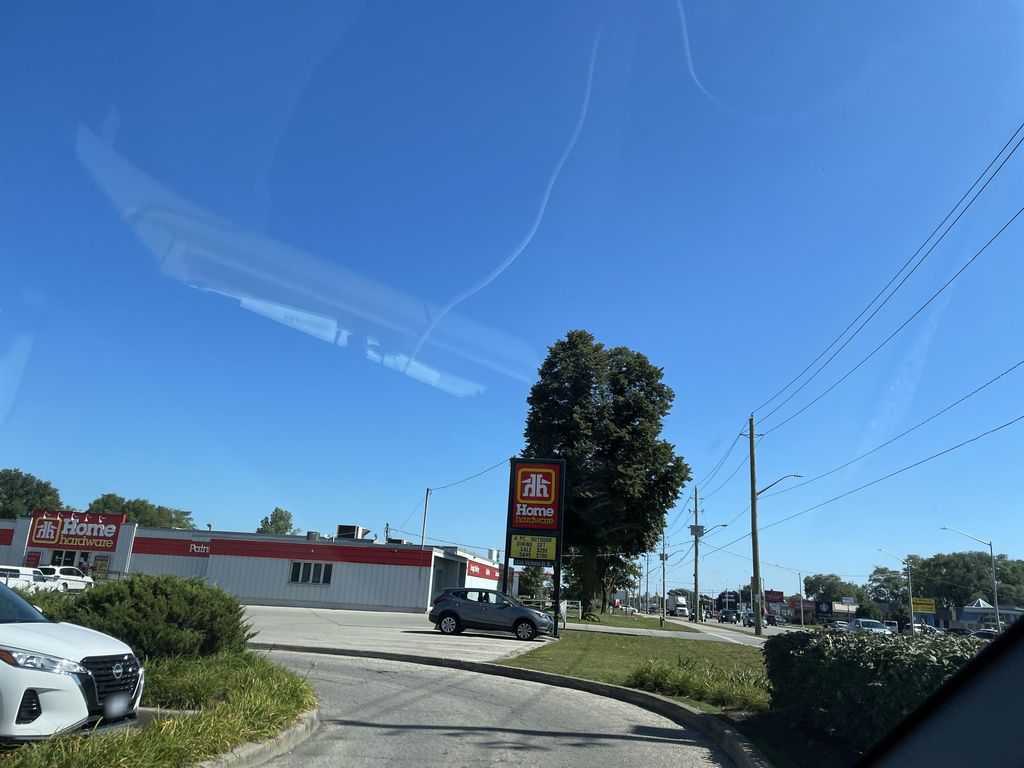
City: kitchener-waterloo